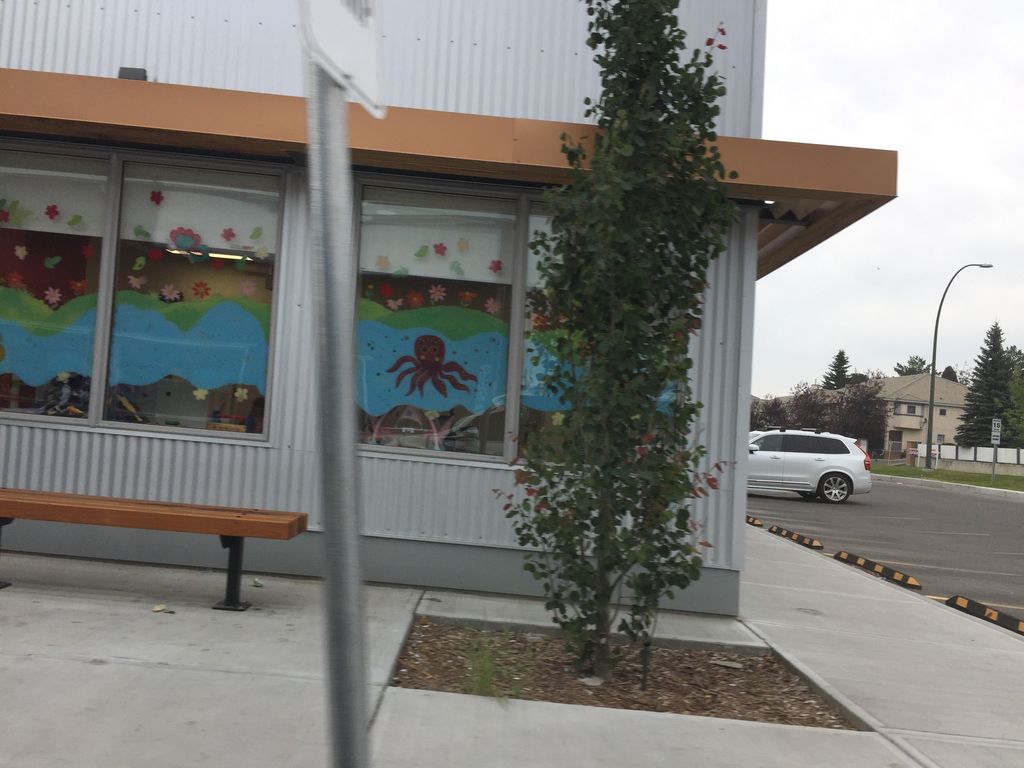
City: calgary